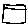
Label: square